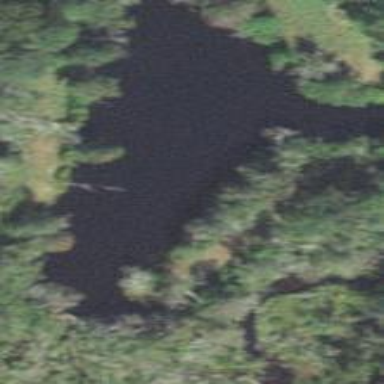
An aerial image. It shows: Pond surrounded by natural water.